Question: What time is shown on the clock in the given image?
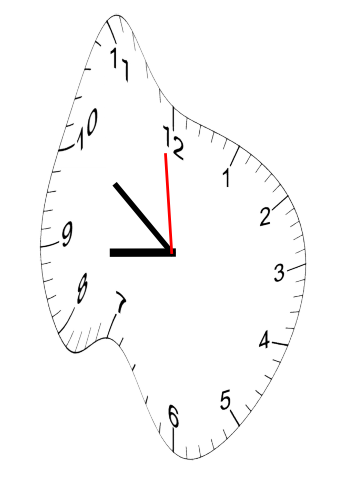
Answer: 08:50:59